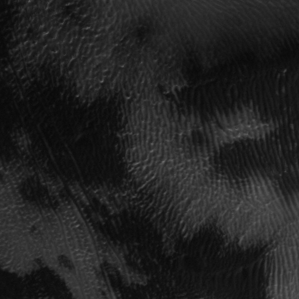
Label: frost